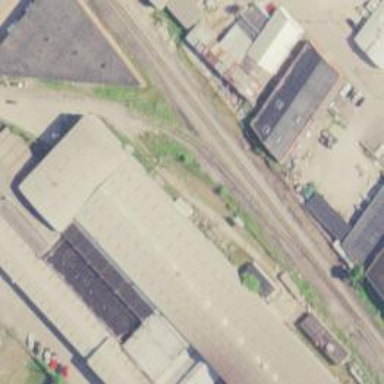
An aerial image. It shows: Railway spur service.